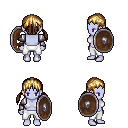
a pixel art fantasy rpg character, female body template, dark elf, purple skin, steel arm armor, white pants, blonde twin-tailed hairstyle, shield, four views (front, back, left, right), 2x2 character sprite sheet, small pixel art, hard edges, no anti-aliasing